Question: I'm trying to call a FORTRAN77 subroutine from C# code using P/invoke - in case you're interested, I'm trying to wrap some of the functionality offered by the ARPACK library (<URL>. I have 2 questions.
---
First off, I couldn't find clear instructions anywhere regarding type marshalling in this context. More specifically, here are the types that are declared in my FORTRAN subroutine:
'''
subroutine getEigenVectors
& ( Matrix, n, which, nev, ncv, maxn, maxnev, maxncv, ldv, v, d)
c %------------------%
c | Scalar Arguments |
c %------------------%
character which*2
integer n, nev, maxn, maxnev, maxncv, ldv
c %-----------------%
c | Array Arguments |
c %-----------------%
c
Real
& Matrix(n,n), v(ldv,maxncv), d(maxncv,2)
'''
I found some valuable info here:
<URL> that I should use:
- '[MarshalAs(UnmanagedType.I4)] int'- '[MarshalAs(UnmanagedType.LPArray)] byte[]'
However, I have absolutely no idea what to do with the 'Real' arrays.
---
Secondly, I am confused as to whether I should pass my arguments as reference or not. I am by no means familiar with FORTRAN - I know, that makes the task a little difficult; however, only ARPACK does what I would like to do.I did read somewhere though that FORTRAN subroutines take all their arguments as reference by default.
Thanks in advance for your help!
Guillaume
---
(8/6/11)
So here's my final take:
'''
[DllImport("Arpack.dll", EntryPoint = "#140")]
private static extern void getEigenVectors(
[MarshalAs(UnmanagedType.LPArray)] ref float[,] matrix,
[MarshalAs(UnmanagedType.I4)] ref int n,
[MarshalAs(UnmanagedType.LPArray)] ref byte[] which,
[MarshalAs(UnmanagedType.I4)] int whichLength,
[MarshalAs(UnmanagedType.I4)] ref int nev,
[MarshalAs(UnmanagedType.I4)] ref int ncv,
[MarshalAs(UnmanagedType.I4)] ref int maxn,
[MarshalAs(UnmanagedType.I4)] ref int maxnev,
[MarshalAs(UnmanagedType.I4)] ref int maxncv,
[MarshalAs(UnmanagedType.I4)] ref int ldv,
[MarshalAs(UnmanagedType.LPArray)] ref float[,] v,
[MarshalAs(UnmanagedType.LPArray)] ref float[,] d
);
'''
Several things I did here:
- 'int''UnmanagedType.I4''integer'- 'float[,]''UnmanagedType.LPArray''Real(n,m)'- Pass 'byte[]' objects obtained marshalled as 'UnmanagedType.LPArray' to match FORTRAN 'Character*n' objects. The 'byte[]' objects are computed as follows: '''
System.Text.UTF8Encoding encoding = new System.Text.UTF8Encoding();
byte[] which = encoding.GetBytes(myString);
'''
- 'int''UnmanagedType.I4'
This is my best shot - neither this nor all the other things I tried worked. The method will execute, however it exits super fast (when it's supposed to be doing some pretty severe computations). Moreover, my 3 arrays are transformed into weird uni-dimensional arrays. Here what the debugger gives me:

Any idea?
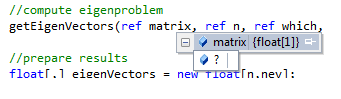
Answer: I suggest you start with some small test code. Compile a FORTRAN .dll with some subroutines with simple parameters and play around with to get the calling to work. Also you may wish to wrap the Fortran with many arguments into a single structure ('TYPE' keyword), which makes the interop so much easier.
Here is a working example that you can use the get many ideas of how it works.
Original FORTRAN code:
'''
SUBROUTINE CALC2(BLKL,BLKW, N_LAMINA,N_SLICE, LOAD, SLOP,SKW, &
DIA1,DIA2, Y1, Y2, N1, N2, DROP1, DROP2, &
PARRAY, P_MAX, P_MAX_INDEX, ENDEFCT)
!DEC$ ATTRIBUTES DLLEXPORT :: CALC2
!DEC$ ATTRIBUTES ALIAS:'CALC2' :: CALC2
!DEC$ ATTRIBUTES VALUE :: BLKL, BLKW, N_LAMINA, N_SLICE, LOAD, SLOP, SKW
!DEC$ ATTRIBUTES VALUE :: DIA1, DIA2, Y1, Y2, N1, N2
IMPLICIT NONE
INTEGER*4, INTENT(IN) ::N_LAMINA, N_SLICE
REAL*4, INTENT(IN) :: BLKL, BLKW, LOAD, SLOP, SKW, &
DIA1, DIA2, Y1, Y2, N1, N2, &
DROP1(MAX_LAMINA), DROP2(MAX_LAMINA)
REAL*4, INTENT(OUT):: PARRAY(MAX_PATCH), P_MAX
INTEGER*4, INTENT(OUT) :: P_MAX_INDEX, ENDEFCT
INTEGER*4 :: NDIAG, N_PATCH
REAL*4 :: SLNG, SWID
REAL*4 :: DROPS_1(MAX_LAMINA), DROPS_2(MAX_LAMINA)
...
END SUBROUTINE CALC2
'''
with various scalar and array values in real and integer form. For example 'DROP1' is input 1D array. 'PARRAY' is outputing a 2D array as a 1D array. 'BLKL' are input floats.
Notice the '!DEC$ ATTRIBUTES VALUE' decoration to avoid declaring everything as 'ref'.
In the code is called by
'''
[DllImport("mathlib.dll")]
static extern void CALC2(float major_dim, float minor_dim,
int N_lamina, int N_slices, float total_load,
float slope, float skew, float diameter_1, float diameter_2,
float youngs_1, float youngs_2, float nu_1, float nu_2,
float[] drops_1, float[] drops_2, float[] pressures,
ref float p_max, ref int p_max_index, ref EndEffect end_effect);
...
{
float max_pressure = 0;
int max_pressure_index = 0;
float[] pressures = new float[Definition.MAX_PATCH];
EndEffect end_effect = EndEffect.NO;
CALC2(length, width, lamina_count, slice_count, load, slope, skew,
dia_1, dia_2, y_1, y_2, n_1, n_2, drops_1, drops_2, pressures,
ref max_pressure, ref max_pressure_index, ref end_effect);
}
'''
I do not pass any strings.